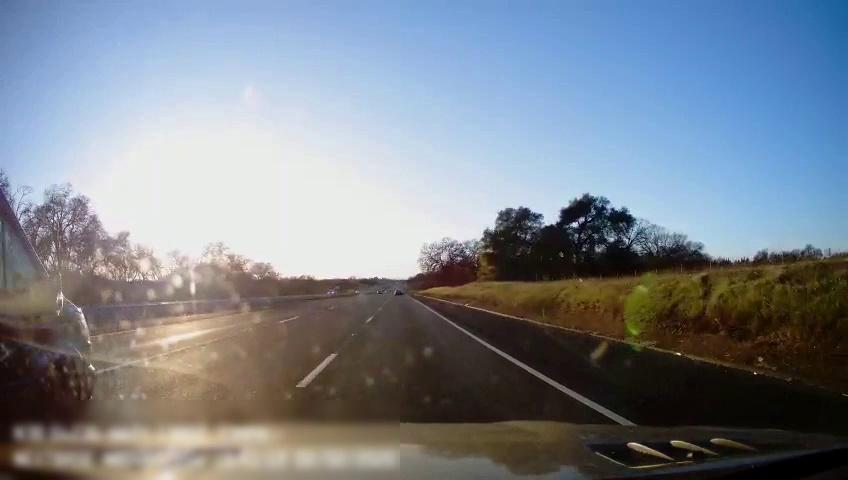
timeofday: Day
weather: Cloudy
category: Drivable Space
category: Vehicles | Car
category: Vehicles | Van
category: Lanes | Alternate Lane
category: Lanes | Current Lane
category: Lanes | Current Lane
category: Lanes | Alternate Lane